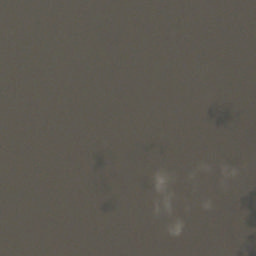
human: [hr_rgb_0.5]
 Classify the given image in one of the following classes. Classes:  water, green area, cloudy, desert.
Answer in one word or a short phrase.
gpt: cloudy